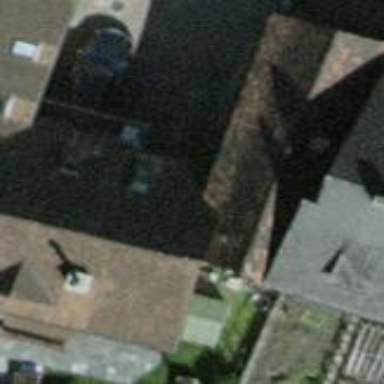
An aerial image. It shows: Semi-detached house.